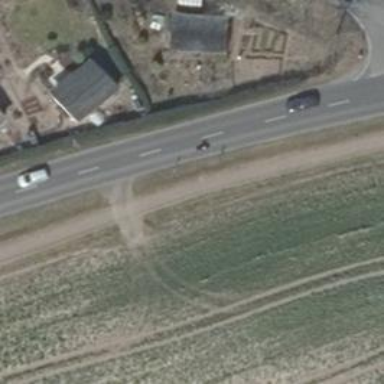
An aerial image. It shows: Footway along the road.